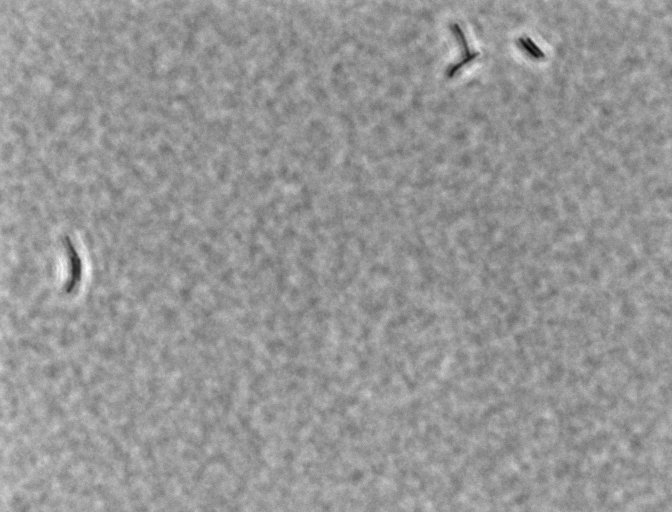
Bacillus coagulans